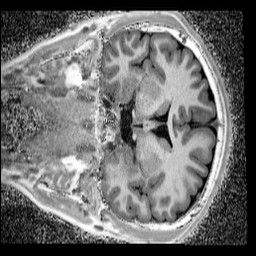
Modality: UNIT1_denoised
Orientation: coronal
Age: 12
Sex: male
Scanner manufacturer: siemens
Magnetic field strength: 3 T
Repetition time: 4 s
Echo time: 0.00299 s